Question: I am trying to create a simple login page via JSP+Servlet using Hibernate.
'doPost()' of my Servlet class:
'''
protected void doPost(HttpServletRequest request, HttpServletResponse response) throws ServletException, IOException {
System.out.println("Inside doPost() of Login Servlet!");
System.out.println(request.getParameter("sapid"));
System.out.println(request.getParameter("pass"));
System.out.println("Role = "+request.getParameter("role"));
User user=new User();
Role role=new Role();
user.setSapid(request.getParameter("sapid"));
user.setPass(request.getParameter("pass"));
role.setRoledesc(request.getParameter("role"));
LoginServiceInterface service=new LoginServiceImpl();
boolean status=service.validate(user,role);
if(status)
{
HttpSession session =request.getSession(true);
session.setAttribute("user",user);
request.getRequestDispatcher("/Home.jsp").forward(request,response);
}
else
{
request.getRequestDispatcher("/sfp/loginerror.jsp").forward(request,response);
}
}
'''
My Dao class:
'''
package com.cba.quiz.dao;
import java.util.ArrayList;
import java.util.List;
import org.hibernate.HibernateException;
import org.hibernate.Query;
import org.hibernate.Session;
import org.hibernate.Transaction;
import com.cba.quiz.domain.Role;
import com.cba.quiz.domain.User;
import com.cba.quiz.util.HibernateUtil;
public class LoginDaoImpl implements LoginDaoInterface {
@Override
public boolean validate(User user ,Role role) {
int resstat = 0;
Session session = HibernateUtil.getSessionFactory().openSession();
Transaction transaction = null;
List<User> employee = new ArrayList<User>();
try {
transaction = session.beginTransaction();
Query query = session.getNamedQuery("findRoleforaUser");
query.setString("sapid", user.getSapid());
query.setString("pass", user.getPass());
query.setString("roledesc",role.getRoledesc());
employee = query.list();
transaction.commit();
if (employee.size() == 0)
resstat=0;
else {
resstat=1;
for (User l : employee) {
System.out.println(l.getName() + "
");
}
}
} catch (HibernateException e) {
transaction.rollback();
e.printStackTrace();
} finally {
session.close();
}
if (resstat == 1)
return true;
else
return false;
}
}
'''
When I try to run my Dao class as a stand-alone program (by changing the 'validate()' to a 'main()' method and passing some hard coded values in the 'query.SetString()' such as 'query.setString("sapid", "51527123");' etc), it works JUST FINE. But when I try to call the Dao class' method passing some values from the Servlet class, it throws some exceptions and errors.
'''
Inside doPost() of Login Servlet!
51527690
asd
Role = user
log4j:WARN No appenders could be found for logger (org.hibernate.cfg.Environment).
log4j:WARN Please initialize the log4j system properly.
SessionFactory creation failedorg.hibernate.HibernateException: Could not parse configuration: /hibernate.cfg.xml
Jul 04, 2015 4:25:27 PM org.apache.catalina.core.StandardWrapperValve invoke
SEVERE: Servlet.service() for servlet [com.cba.quiz.controller.LoginServlet] in context with path [/CBAQuiz] threw exception [Servlet execution threw an exception] with root cause
org.dom4j.DocumentException: C:\Program Files\eclipse-jee-luna-R-win32\eclipse\src\dtd\hibernate-configuration-3.0.dtd (The system cannot find the path specified) Nested exception: C:\Program Files\eclipse-jee-luna-R-win32\eclipse\src\dtd\hibernate-configuration-3.0.dtd (The system cannot find the path specified)
at org.dom4j.io.SAXReader.read(SAXReader.java:484)
at org.hibernate.cfg.Configuration.doConfigure(Configuration.java:1481)
at org.hibernate.cfg.Configuration.configure(Configuration.java:1425)
at org.hibernate.cfg.Configuration.configure(Configuration.java:1411)
at com.cba.quiz.util.HibernateUtil.<clinit>(HibernateUtil.java:10)
at com.cba.quiz.dao.LoginDaoImpl.validate(LoginDaoImpl.java:21)
at com.cba.quiz.service.LoginServiceImpl.validate(LoginServiceImpl.java:15)
at com.cba.quiz.controller.LoginServlet.doPost(LoginServlet.java:61)
at javax.servlet.http.HttpServlet.service(HttpServlet.java:644)
at javax.servlet.http.HttpServlet.service(HttpServlet.java:725)
at org.apache.catalina.core.ApplicationFilterChain.internalDoFilter(ApplicationFilterChain.java:291)
at org.apache.catalina.core.ApplicationFilterChain.doFilter(ApplicationFilterChain.java:206)
at org.apache.tomcat.websocket.server.WsFilter.doFilter(WsFilter.java:52)
at org.apache.catalina.core.ApplicationFilterChain.internalDoFilter(ApplicationFilterChain.java:239)
at org.apache.catalina.core.ApplicationFilterChain.doFilter(ApplicationFilterChain.java:206)
at org.apache.catalina.core.StandardWrapperValve.invoke(StandardWrapperValve.java:219)
at org.apache.catalina.core.StandardContextValve.invoke(StandardContextValve.java:106)
at org.apache.catalina.authenticator.AuthenticatorBase.invoke(AuthenticatorBase.java:503)
at org.apache.catalina.core.StandardHostValve.invoke(StandardHostValve.java:136)
at org.apache.catalina.valves.ErrorReportValve.invoke(ErrorReportValve.java:79)
at org.apache.catalina.valves.AbstractAccessLogValve.invoke(AbstractAccessLogValve.java:610)
at org.apache.catalina.core.StandardEngineValve.invoke(StandardEngineValve.java:88)
at org.apache.catalina.connector.CoyoteAdapter.service(CoyoteAdapter.java:526)
at org.apache.coyote.http11.AbstractHttp11Processor.process(AbstractHttp11Processor.java:1078)
at org.apache.coyote.AbstractProtocol$AbstractConnectionHandler.process(AbstractProtocol.java:655)
at org.apache.coyote.http11.Http11NioProtocol$Http11ConnectionHandler.process(Http11NioProtocol.java:222)
at org.apache.tomcat.util.net.NioEndpoint$SocketProcessor.doRun(NioEndpoint.java:1566)
at org.apache.tomcat.util.net.NioEndpoint$SocketProcessor.run(NioEndpoint.java:1523)
at java.util.concurrent.ThreadPoolExecutor.runWorker(ThreadPoolExecutor.java:1110)
at java.util.concurrent.ThreadPoolExecutor$Worker.run(ThreadPoolExecutor.java:603)
at org.apache.tomcat.util.threads.TaskThread$WrappingRunnable.run(TaskThread.java:61)
at java.lang.Thread.run(Thread.java:722)
Nested exception:
java.io.FileNotFoundException: C:\Program Files\eclipse-jee-luna-R-win32\eclipse\src\dtd\hibernate-configuration-3.0.dtd (The system cannot find the path specified)
at java.io.FileInputStream.open(Native Method)
at java.io.FileInputStream.<init>(FileInputStream.java:138)
at java.io.FileInputStream.<init>(FileInputStream.java:97)
at sun.net.www.protocol.file.FileURLConnection.connect(FileURLConnection.java:90)
at sun.net.www.protocol.file.FileURLConnection.getInputStream(FileURLConnection.java:188)
at org.apache.xerces.impl.XMLEntityManager.setupCurrentEntity(Unknown Source)
at org.apache.xerces.impl.XMLEntityManager.startEntity(Unknown Source)
at org.apache.xerces.impl.XMLEntityManager.startDTDEntity(Unknown Source)
at org.apache.xerces.impl.XMLDTDScannerImpl.setInputSource(Unknown Source)
at org.apache.xerces.impl.XMLDocumentScannerImpl$DTDDispatcher.dispatch(Unknown Source)
at org.apache.xerces.impl.XMLDocumentFragmentScannerImpl.scanDocument(Unknown Source)
at org.apache.xerces.parsers.XML11Configuration.parse(Unknown Source)
at org.apache.xerces.parsers.XML11Configuration.parse(Unknown Source)
at org.apache.xerces.parsers.XMLParser.parse(Unknown Source)
at org.apache.xerces.parsers.AbstractSAXParser.parse(Unknown Source)
at org.dom4j.io.SAXReader.read(SAXReader.java:465)
at org.hibernate.cfg.Configuration.doConfigure(Configuration.java:1481)
at org.hibernate.cfg.Configuration.configure(Configuration.java:1425)
at org.hibernate.cfg.Configuration.configure(Configuration.java:1411)
at com.cba.quiz.util.HibernateUtil.<clinit>(HibernateUtil.java:10)
at com.cba.quiz.dao.LoginDaoImpl.validate(LoginDaoImpl.java:21)
at com.cba.quiz.service.LoginServiceImpl.validate(LoginServiceImpl.java:15)
at com.cba.quiz.controller.LoginServlet.doPost(LoginServlet.java:61)
at javax.servlet.http.HttpServlet.service(HttpServlet.java:644)
at javax.servlet.http.HttpServlet.service(HttpServlet.java:725)
at org.apache.catalina.core.ApplicationFilterChain.internalDoFilter(ApplicationFilterChain.java:291)
at org.apache.catalina.core.ApplicationFilterChain.doFilter(ApplicationFilterChain.java:206)
at org.apache.tomcat.websocket.server.WsFilter.doFilter(WsFilter.java:52)
at org.apache.catalina.core.ApplicationFilterChain.internalDoFilter(ApplicationFilterChain.java:239)
at org.apache.catalina.core.ApplicationFilterChain.doFilter(ApplicationFilterChain.java:206)
at org.apache.catalina.core.StandardWrapperValve.invoke(StandardWrapperValve.java:219)
at org.apache.catalina.core.StandardContextValve.invoke(StandardContextValve.java:106)
at org.apache.catalina.authenticator.AuthenticatorBase.invoke(AuthenticatorBase.java:503)
at org.apache.catalina.core.StandardHostValve.invoke(StandardHostValve.java:136)
at org.apache.catalina.valves.ErrorReportValve.invoke(ErrorReportValve.java:79)
at org.apache.catalina.valves.AbstractAccessLogValve.invoke(AbstractAccessLogValve.java:610)
at org.apache.catalina.core.StandardEngineValve.invoke(StandardEngineValve.java:88)
at org.apache.catalina.connector.CoyoteAdapter.service(CoyoteAdapter.java:526)
at org.apache.coyote.http11.AbstractHttp11Processor.process(AbstractHttp11Processor.java:1078)
at org.apache.coyote.AbstractProtocol$AbstractConnectionHandler.process(AbstractProtocol.java:655)
at org.apache.coyote.http11.Http11NioProtocol$Http11ConnectionHandler.process(Http11NioProtocol.java:222)
at org.apache.tomcat.util.net.NioEndpoint$SocketProcessor.doRun(NioEndpoint.java:1566)
at org.apache.tomcat.util.net.NioEndpoint$SocketProcessor.run(NioEndpoint.java:1523)
at java.util.concurrent.ThreadPoolExecutor.runWorker(ThreadPoolExecutor.java:1110)
at java.util.concurrent.ThreadPoolExecutor$Worker.run(ThreadPoolExecutor.java:603)
at org.apache.tomcat.util.threads.TaskThread$WrappingRunnable.run(TaskThread.java:61)
at java.lang.Thread.run(Thread.java:722)
'''

'''
<?xml version='1.0' encoding='utf-8'?>
<!DOCTYPE hibernate-mapping SYSTEM "src\dtd\hibernate-mapping-3.0.dtd" >
<hibernate-mapping>
<class name="com.cba.quiz.domain.Role" table="roles">
<id name="roleid" type="int" column="ROLEID" />
<property name="roledesc" type="string" column="ROLEDESC" />
<set name="users" cascade="all">
<key column="roleid"/>
<one-to-many class="com.cba.quiz.domain.User"/>
</set>
</class>
<query name="findRoleforaUser">
<![CDATA[select u from Role as r left join r.users as u where u.sapid=:sapid and u.pass=:pass and r.roledesc=:roledesc]]>
</query>
</hibernate-mapping>
'''
'''
<?xml version='1.0' encoding='utf-8'?>
<!DOCTYPE hibernate-mapping SYSTEM "src\dtd\hibernate-mapping-3.0.dtd" >
<hibernate-mapping>
<class name="com.cba.quiz.domain.User" table="users">
<id name="sapid" type="string" column="SAPID" />
<property name="name" type="string" column="NAME" />
<property name="pass" type="string" column="PASS" />
</class>
</hibernate-mapping>
'''
'''
<?xml version="1.0" encoding="utf-8"?>
<!DOCTYPE hibernate-configuration SYSTEM "src\dtd\hibernate-configuration-3.0.dtd" >
<hibernate-configuration>
<session-factory>
<property name="connection.driver_class">com.mysql.jdbc.Driver</property>
<property name="connection.url">jdbc:mysql://localhost:3306/mydb</property>
<property name="connection.username">root</property>
<property name="connection.password">soumava</property>
<property name="dialect">org.hibernate.dialect.MySQLDialect</property>
<property name="show_sql">true</property>
<property name="format_sql">true</property>
<mapping resource="User.hbm.xml" />
<mapping resource="Role.hbm.xml" />
</session-factory>
</hibernate-configuration>
'''
What seems to be the issue?
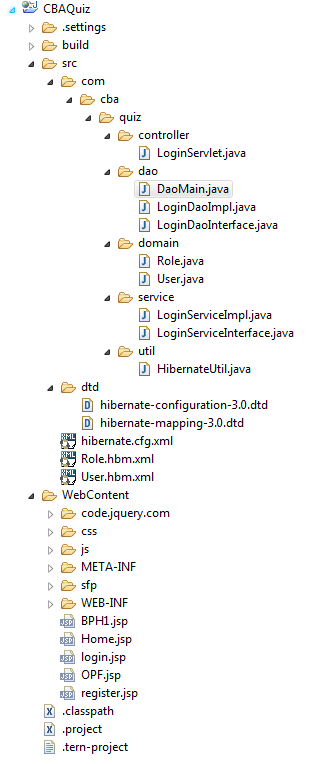
Answer: As the error clearly says, Hibernate can't find the file 'C:\Program Files\eclipse-jee-luna-R-win32\eclipse\src\dtd\hibernate-configuration-3.0.dtd'. It is required by your XML configuration (referenced as 'src\dtd\hibernate-configuration-3.0.dtd', note the relative path, which is resolved against the working directory).
When you run your program as a stand-alone app, the working directory is your project's root directory, so that relative path points to an existing file, as you expect. But when you run it as a web app, the working directory is something else, so that path points to a non-existing file.
To solve that, you should change the 'DOCTYPE' in the configuration file:
'''
<!DOCTYPE hibernate-configuration PUBLIC
"-//Hibernate/Hibernate Configuration DTD 3.0//EN"
"http://www.hibernate.org/dtd/hibernate-configuration-3.0.dtd">
'''
and in the mapping files:
'''
<!DOCTYPE hibernate-mapping PUBLIC
"-//Hibernate/Hibernate Mapping DTD 3.0//EN"
"http://www.hibernate.org/dtd/hibernate-mapping-3.0.dtd">
'''